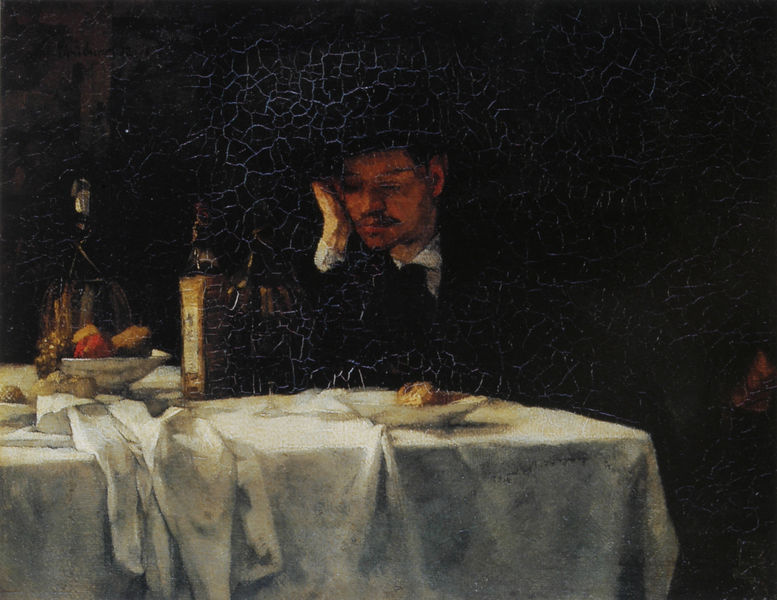
Titel: Beim römischen Wein
Künstler: Heinrich Wilhelm Trübner
Standort: Hamburg
Institution: Kunsthalle
Schlagwörter: dunkel, gemälde, hand, mann, schatten, weiß, gelb, grün, impressionismus, sitzen, braun, glas, grau, hell, hut, licht, nase, ohr, schwarz, tisch, ölbild, obst, rot, tuch, malerei, alkohol, alt, anzug, bart, betrunken, flasche, flaschen, hemd, jung, arm, falten, gesicht, kragen, schale, teller, bildnis, niederlande, portrait, porträt, tischdecke, tischtuch, öl, einsamkeit, einsam, tücher, decke, klassizismus, traurig, früchte, krug, stilleben, stillleben, trauben, apfel, schlafen, stab, risse, essen, wein, schnurbart, krawatte, manet, melancholie, nachdenklich, verträumt, ellenbogen, nachdenken, schnauzbart, schnauzer, birne, tischkante, serviette, buch, denken, gestützt, restaurant, mahlzeit, kontraste, kaputt, brüchig, firnis, krüge, obstschale, rissig, silberschale, versunken, weinflache, weintrauben, aufgestützt, esse, säufer, zeit, verzweifelt, riss, ballon, krakelee, vergangen, chianti, arm aufgestützt, müse